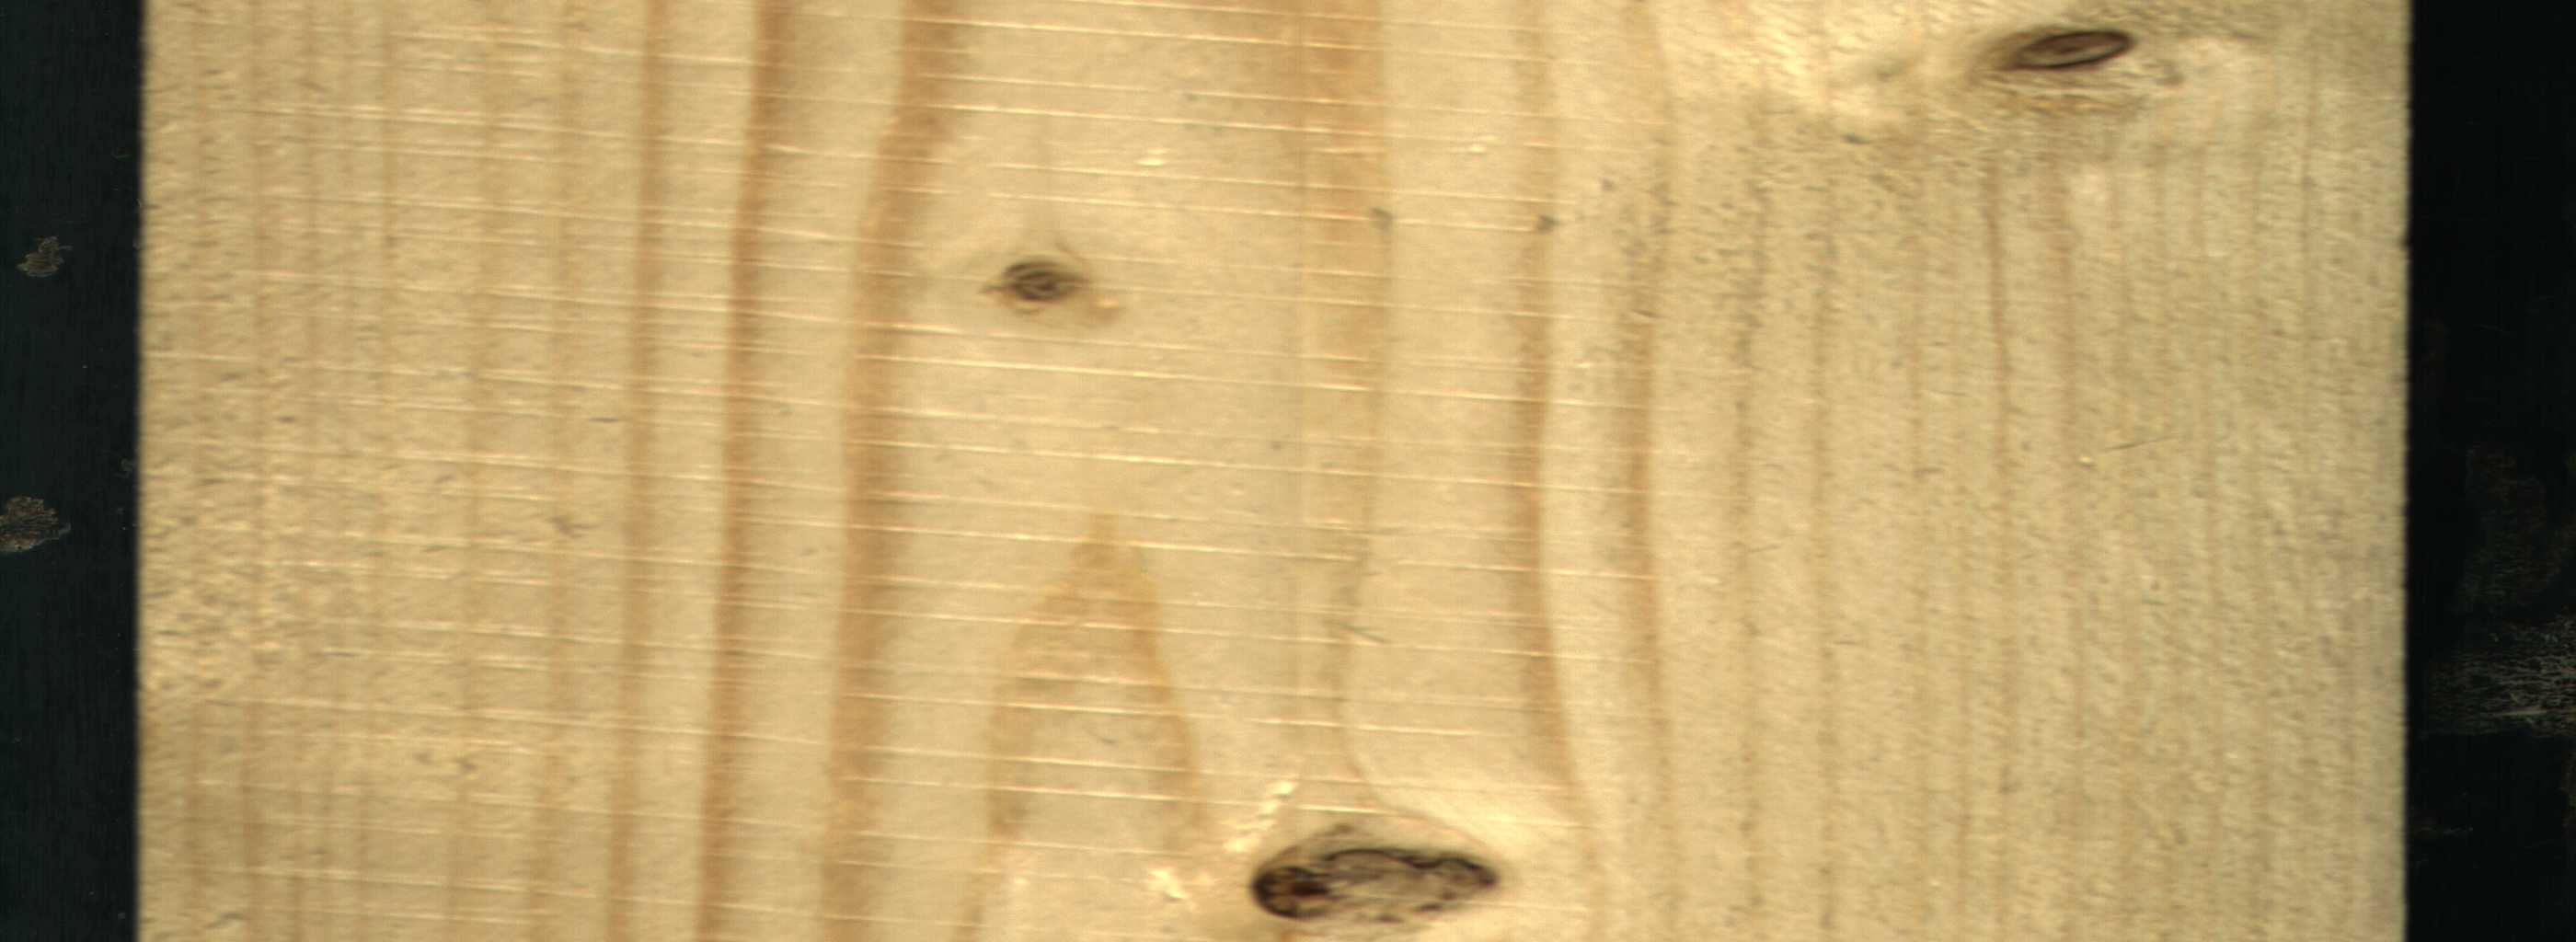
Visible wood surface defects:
Dead_Knot
Dead_Knot
Live_Knot